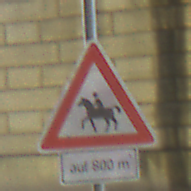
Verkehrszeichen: ReiterRechts
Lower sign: LaengeEinerStrecke5
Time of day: Midday
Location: Outdoor (Urban)
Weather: Clear
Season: NotSpecified
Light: Natural